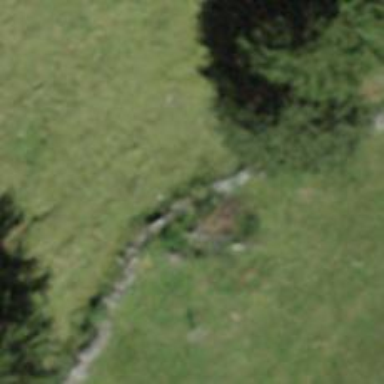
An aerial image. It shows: Dry stone wall barrier.